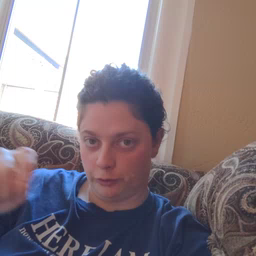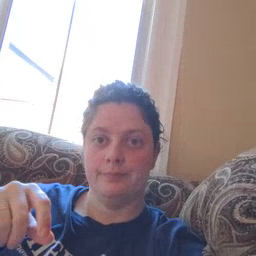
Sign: cheek